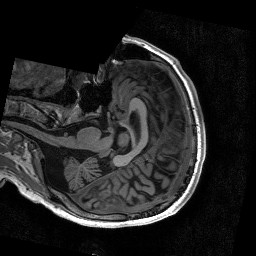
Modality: T1w
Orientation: axial
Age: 22
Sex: male
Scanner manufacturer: siemens
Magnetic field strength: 3 T
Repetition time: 2.53 s
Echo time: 0.00267 s